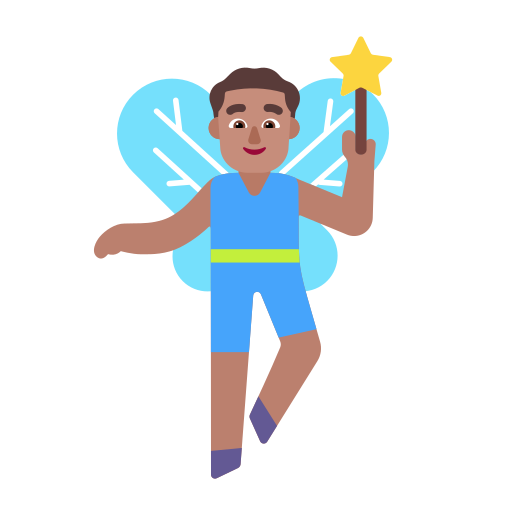
man fairy flat